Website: apple
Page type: payment
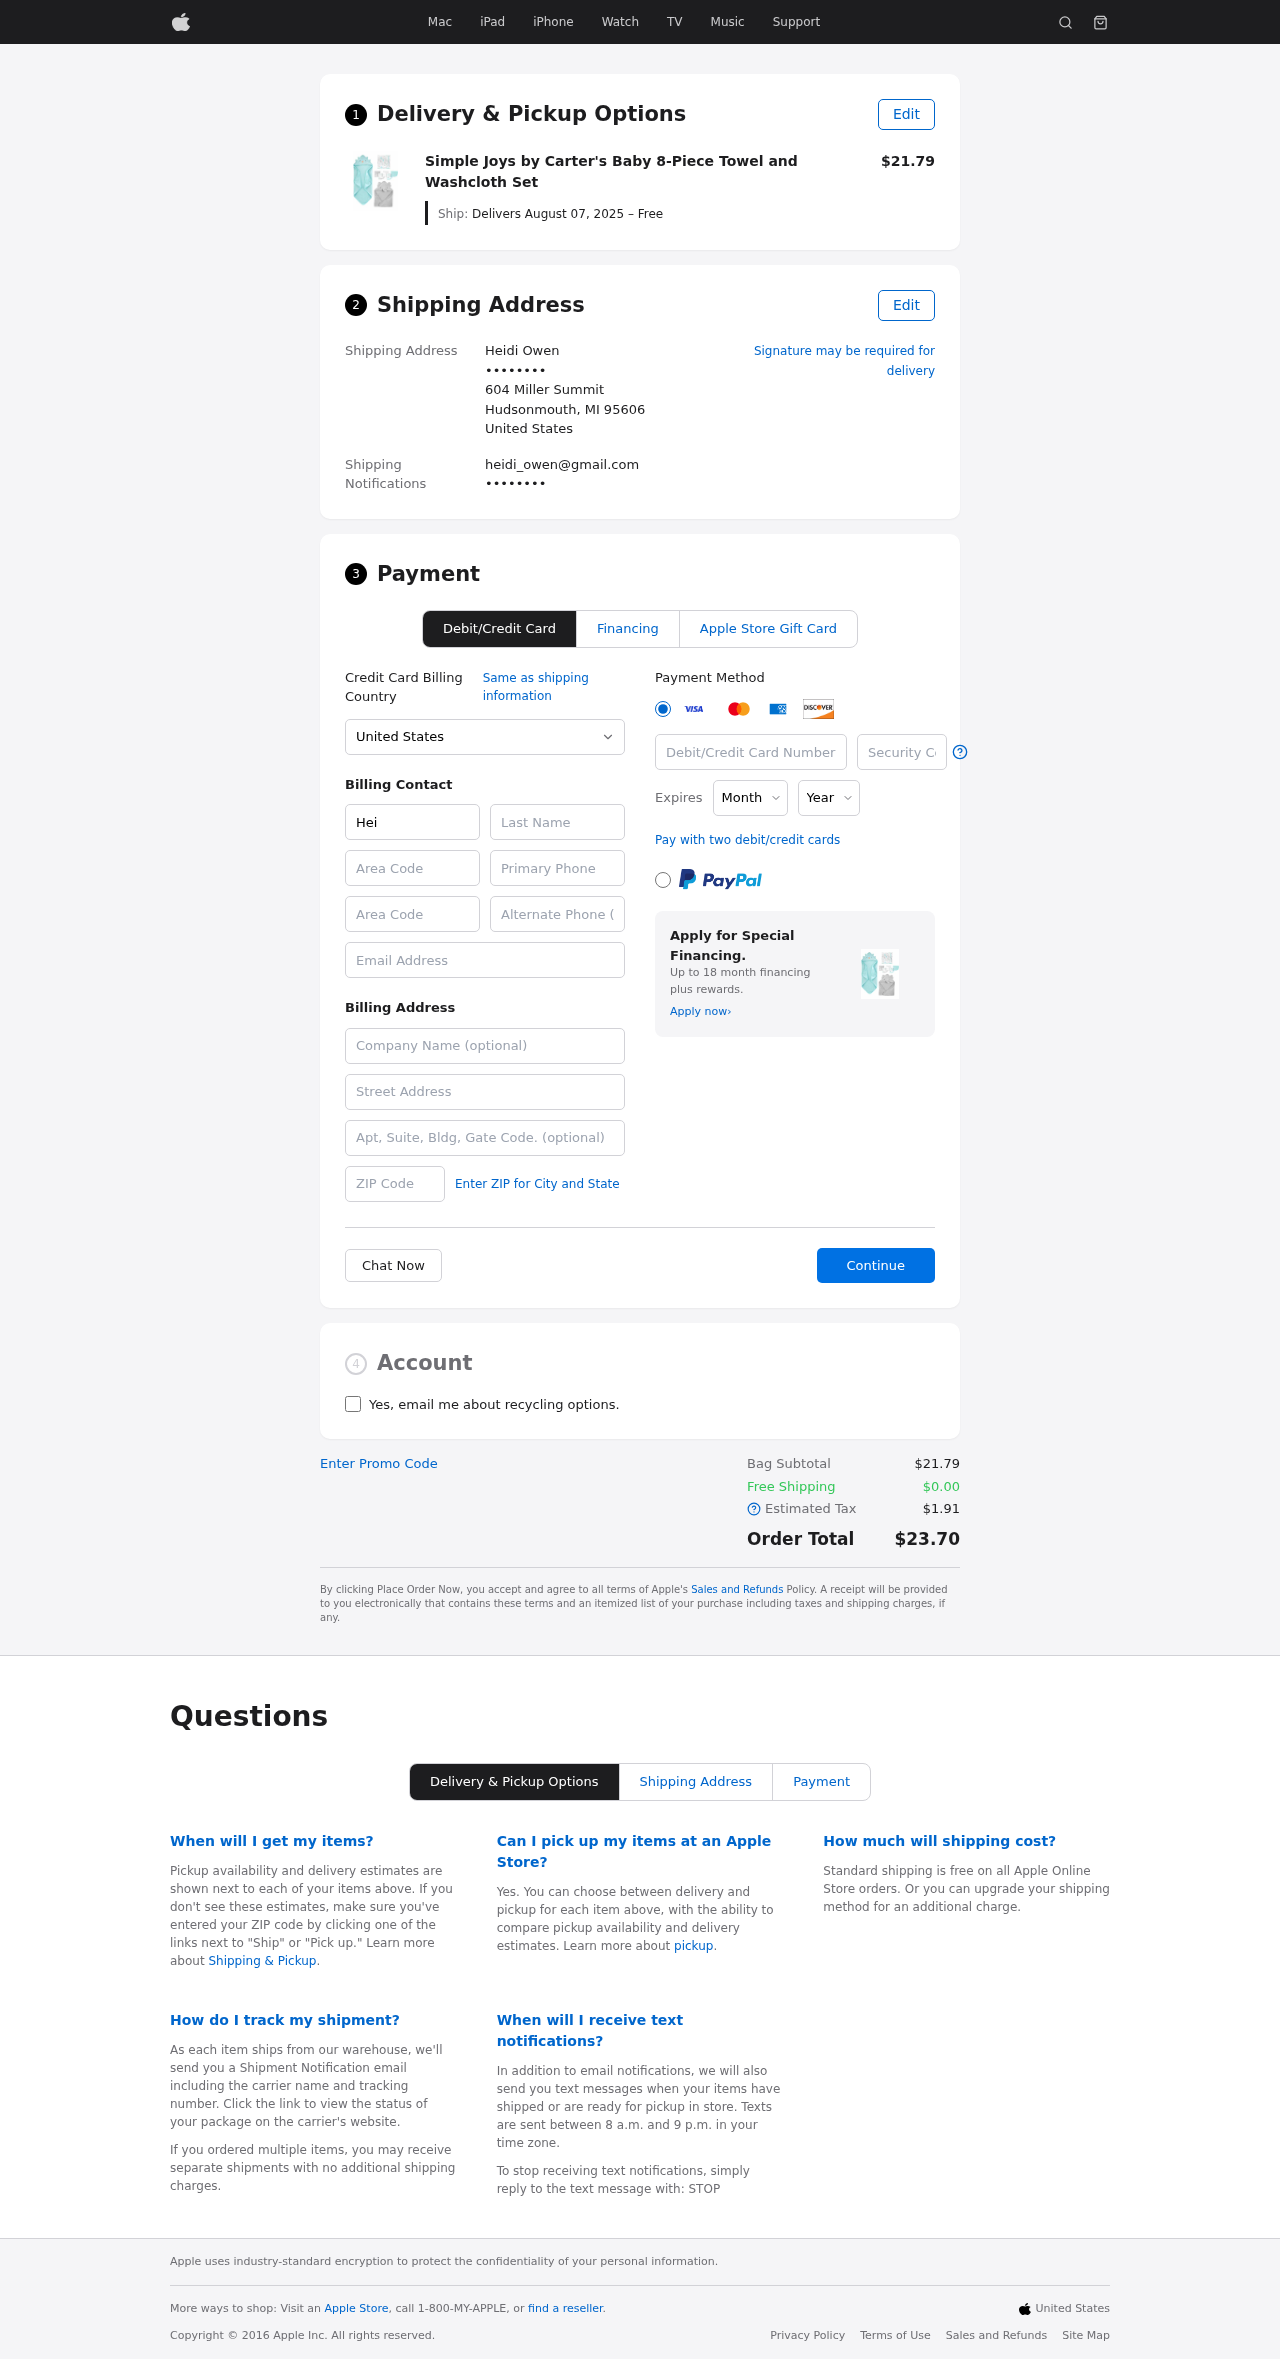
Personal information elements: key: PII_CARD_CVV
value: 626
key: PII_CARD_EXPIRY_MONTH
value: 10
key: PII_CARD_EXPIRY_YEAR
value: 27
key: PII_CARD_NUMBER
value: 2224 1747 5129 8562
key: PII_CITY_STATE_ZIP
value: Hudsonmouth, MI 95606
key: PII_COMPANY
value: Thomas and Sons
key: PII_COUNTRY
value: United States
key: PII_EMAIL
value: heidi_owen@gmail.com
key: PII_EMAIL2
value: heidi_owen@gmail.com
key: PII_FIRSTNAME
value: Heidi
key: PII_FULLNAME
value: Heidi Owen
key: PII_LASTNAME
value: Owen
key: PII_PHONE3
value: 5783490171
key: PII_PHONE_ALT
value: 7024263746
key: PII_PHONE_ALT_AREA
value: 702
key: PII_PHONE_AREA
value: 578
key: PII_SECURITY_CODE
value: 45255
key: PII_STREET
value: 604 Miller Summit
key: PII_PHONE
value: ••••••••
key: PII_PHONE2
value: ••••••••
Product elements: key: PRODUCT1_NAME
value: Simple Joys by Carter's Baby 8-Piece Towel and Washcloth Set
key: PRODUCT1_PRICE
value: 21.79
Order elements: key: ORDER_DELIVERY_DATE
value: Delivers August 07, 2025 – Free
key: ORDER_SUBTOTAL
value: $21.79
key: ORDER_SHIPPING_COST
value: $0.00
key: ORDER_TAX
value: $1.91
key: ORDER_TOTAL
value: $23.70